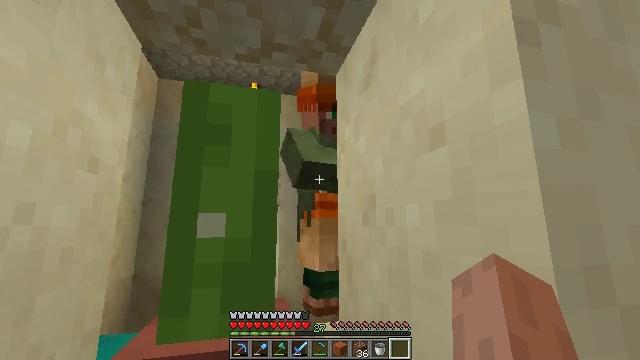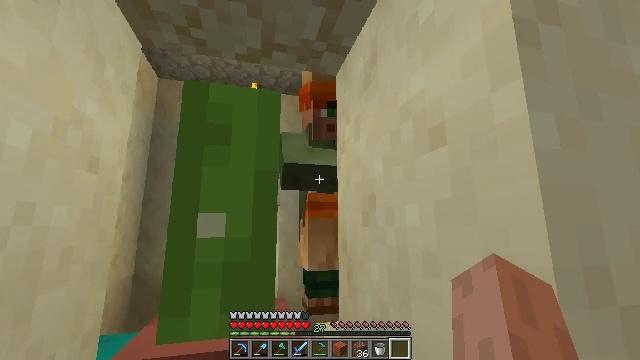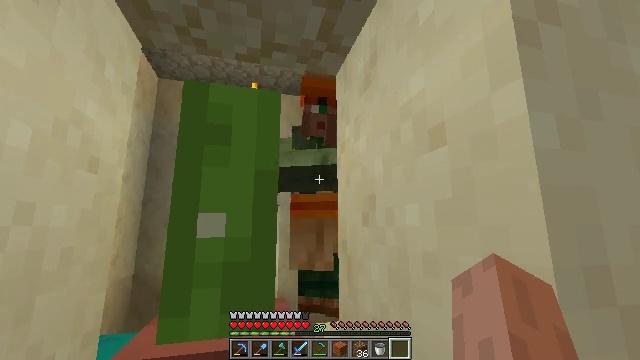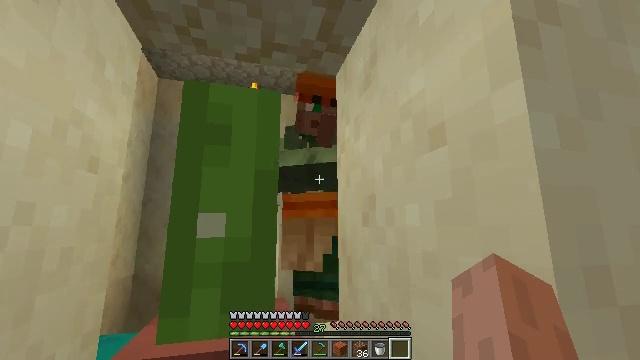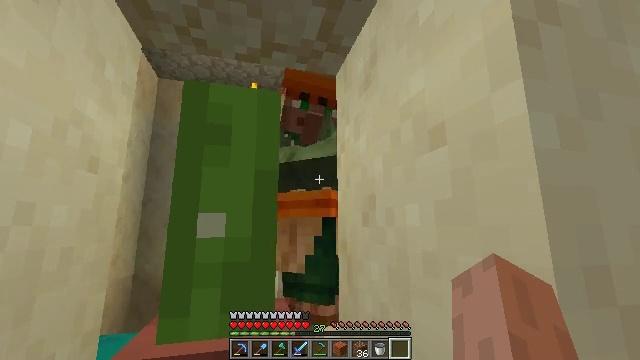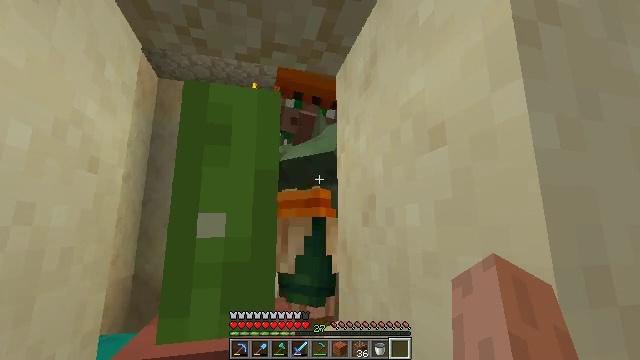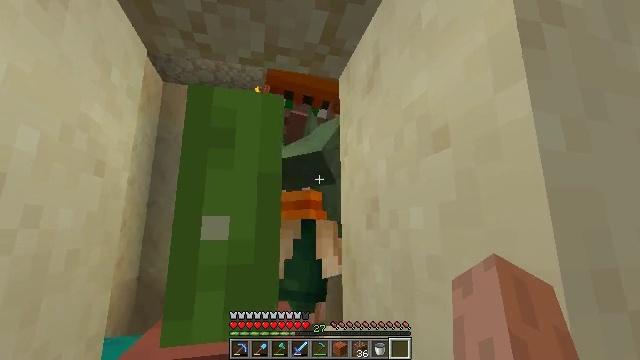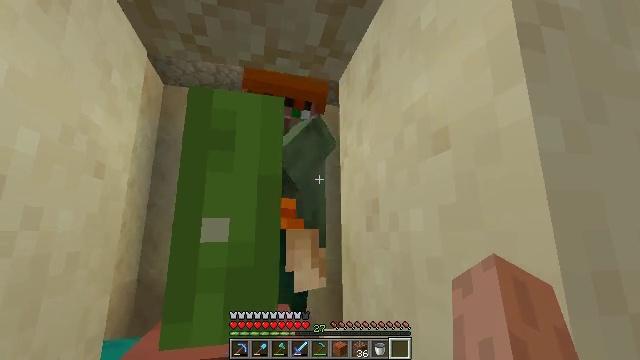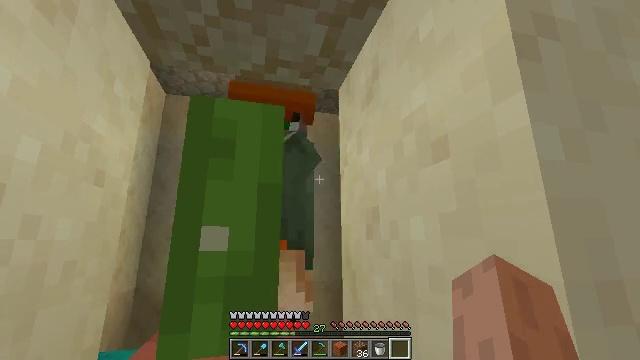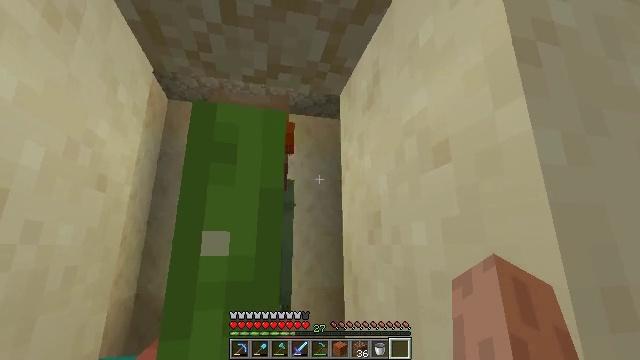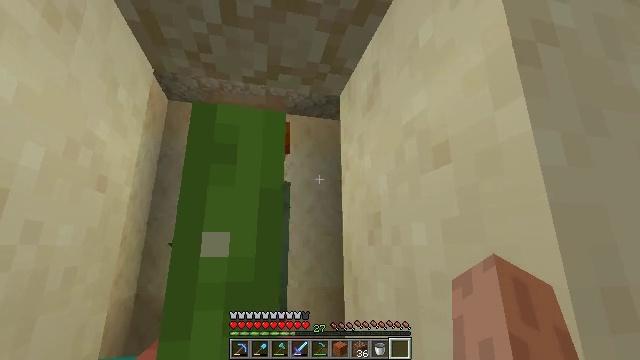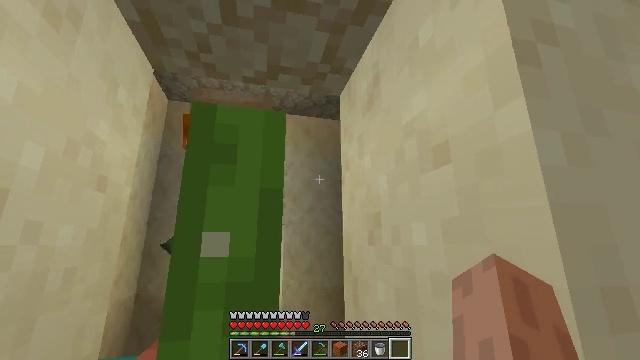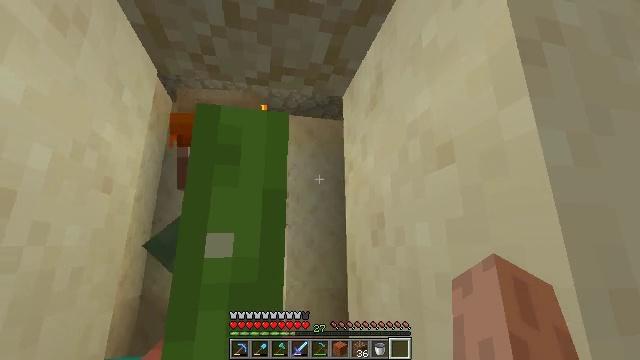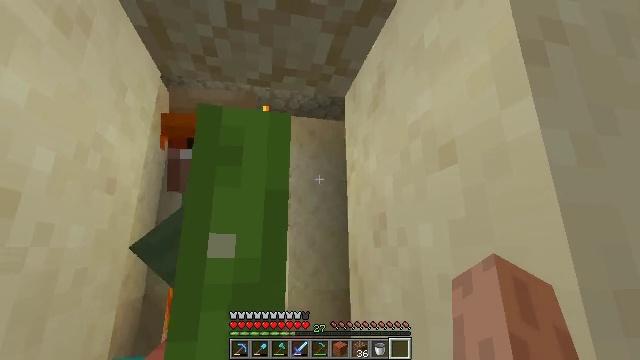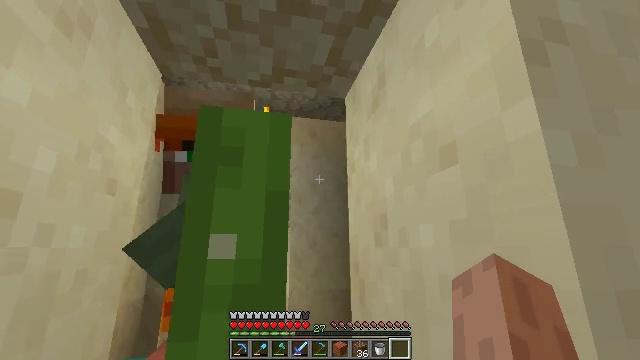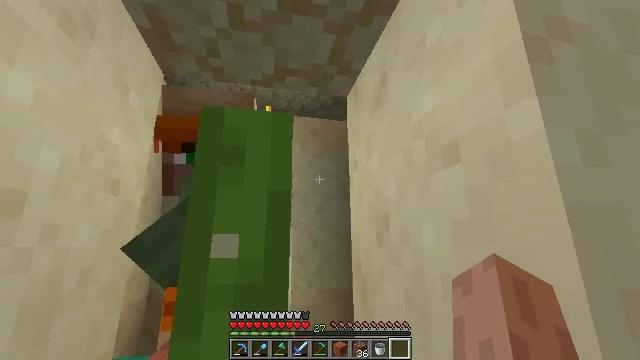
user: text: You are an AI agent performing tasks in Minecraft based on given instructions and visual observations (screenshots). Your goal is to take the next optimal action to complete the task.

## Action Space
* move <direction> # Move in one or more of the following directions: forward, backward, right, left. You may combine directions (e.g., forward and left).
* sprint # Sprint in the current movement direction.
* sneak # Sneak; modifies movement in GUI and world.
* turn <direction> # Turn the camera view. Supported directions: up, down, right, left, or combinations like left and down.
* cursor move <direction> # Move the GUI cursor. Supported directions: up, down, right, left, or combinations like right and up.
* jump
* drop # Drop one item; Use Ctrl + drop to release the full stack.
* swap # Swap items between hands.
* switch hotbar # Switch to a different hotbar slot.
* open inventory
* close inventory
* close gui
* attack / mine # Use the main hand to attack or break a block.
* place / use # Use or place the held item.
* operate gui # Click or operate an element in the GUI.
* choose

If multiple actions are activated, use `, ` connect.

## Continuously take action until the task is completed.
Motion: motion action
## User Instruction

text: Mine the potted cactus.
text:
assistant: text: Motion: no_op
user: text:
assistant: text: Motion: no_op
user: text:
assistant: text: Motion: no_op
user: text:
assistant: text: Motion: no_op
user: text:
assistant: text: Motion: no_op
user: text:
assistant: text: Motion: no_op
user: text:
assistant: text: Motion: no_op
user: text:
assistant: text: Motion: turn up
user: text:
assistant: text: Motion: turn up
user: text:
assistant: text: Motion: use / place
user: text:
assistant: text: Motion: use / place
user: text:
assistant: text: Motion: use / place
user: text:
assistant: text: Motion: use / place
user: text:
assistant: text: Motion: no_op
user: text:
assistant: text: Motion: no_op
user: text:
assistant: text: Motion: turn left
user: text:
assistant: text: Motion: turn left and down
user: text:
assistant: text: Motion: turn left and down
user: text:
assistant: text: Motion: turn left and down
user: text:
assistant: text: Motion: turn left
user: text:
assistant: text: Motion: turn left
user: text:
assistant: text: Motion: turn left
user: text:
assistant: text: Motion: no_op
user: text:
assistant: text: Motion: no_op
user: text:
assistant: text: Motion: no_op
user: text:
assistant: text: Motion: turn left
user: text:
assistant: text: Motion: turn left
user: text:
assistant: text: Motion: turn left
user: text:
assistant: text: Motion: use / place
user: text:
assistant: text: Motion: use / place